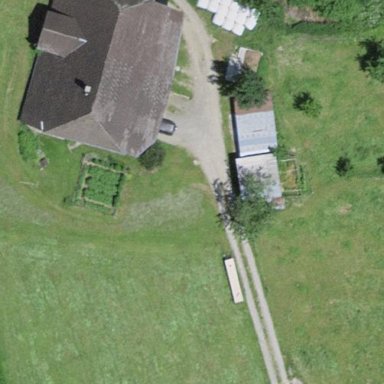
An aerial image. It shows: Farmyard area.